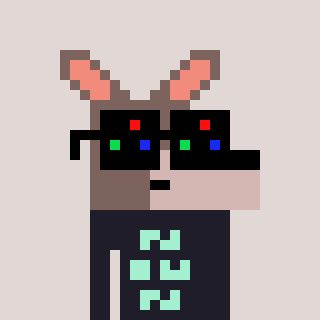
a pixel art character with square black sunglasses, a kangaroo-shaped head and a grayscale-colored body on a warm background